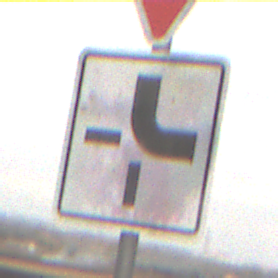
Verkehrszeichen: VerlaufVorfahrtsstrasse4
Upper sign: VorfahrtGewaehren
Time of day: MorningAfternoon
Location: Outdoor (Nature)
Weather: Overcast
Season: NotSpecified
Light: Natural